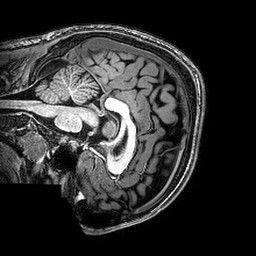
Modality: T1w
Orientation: sagittal
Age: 20
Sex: male
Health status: healthy
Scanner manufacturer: philips
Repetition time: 0.008287 s
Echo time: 0.0038 s